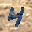
Label: 4